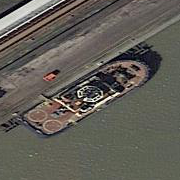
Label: civil